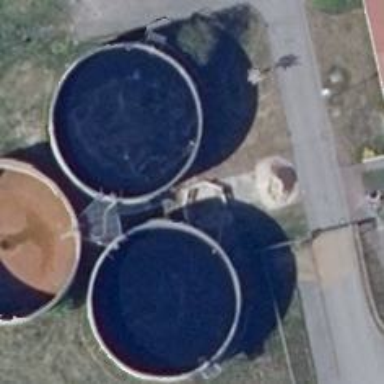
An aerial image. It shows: Storage tank that is man-made.